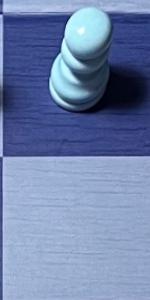
Label: Empty